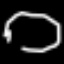
Label: octagon